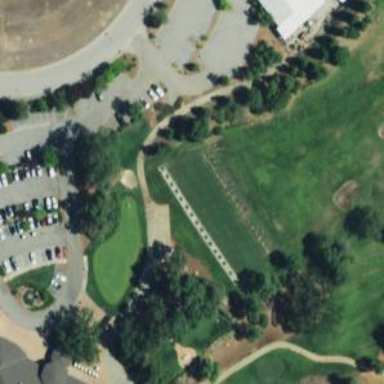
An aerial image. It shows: Golf tee on grassy land.